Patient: sex F, age 68
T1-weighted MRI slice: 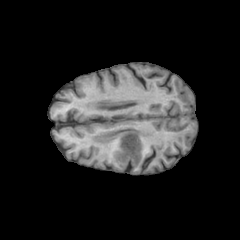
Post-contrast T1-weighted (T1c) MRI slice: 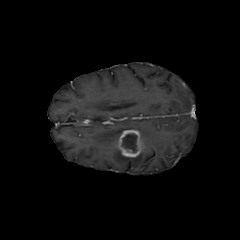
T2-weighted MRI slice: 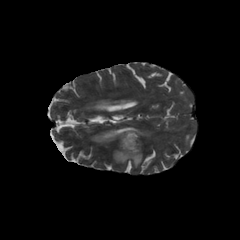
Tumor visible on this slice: yes
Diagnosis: Glioblastoma, IDH-wildtype
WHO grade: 4